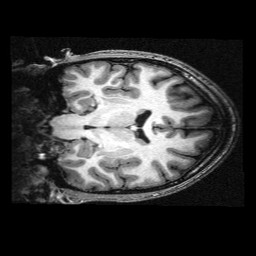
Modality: T1w
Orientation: coronal
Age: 19
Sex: male